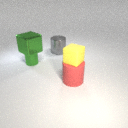
large gray metal cylinder to the right of small green metal cylinder